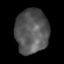
Tissue: lung
Cell type: Others
Senescence score: 0.09991
Nuclear area (px): 1448
Mean DAPI intensity: 85.737